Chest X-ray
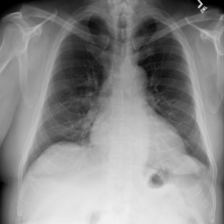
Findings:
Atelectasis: negative
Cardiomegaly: negative
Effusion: negative
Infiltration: negative
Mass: negative
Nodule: negative
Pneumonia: negative
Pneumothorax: negative
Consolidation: negative
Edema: negative
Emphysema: negative
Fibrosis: negative
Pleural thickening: negative
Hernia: negative